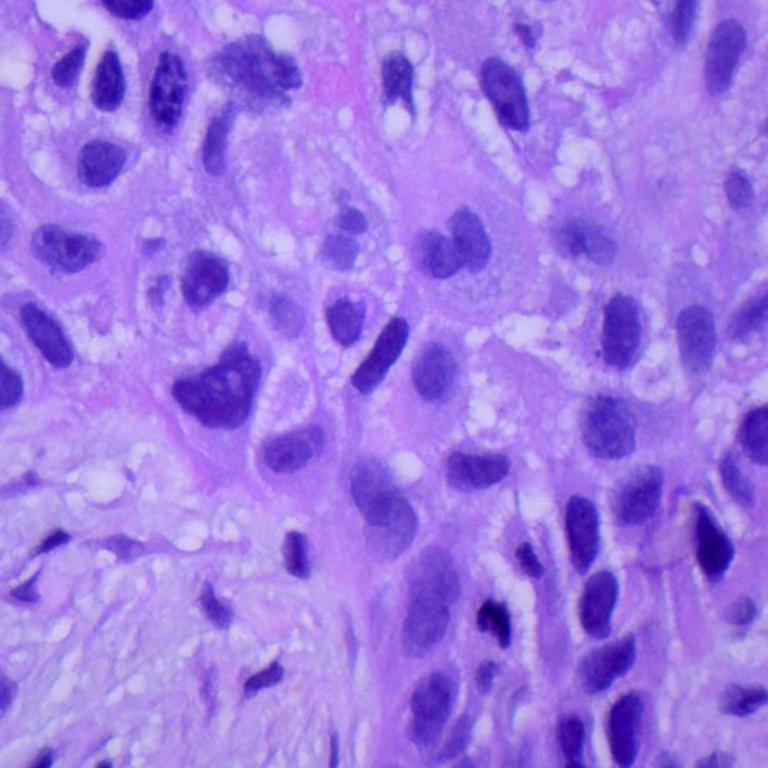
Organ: lung
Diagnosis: squamous carcinomas